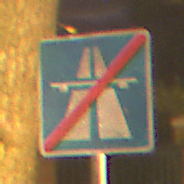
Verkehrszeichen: EndeAutbahn
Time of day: Night
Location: Outdoor (Urban)
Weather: Clear
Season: NotSpecified
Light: Artificial